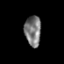
Tissue: prostate
Cell type: T cells
Senescence score: 0.3439
Nuclear area (px): 487
Mean DAPI intensity: 122.747